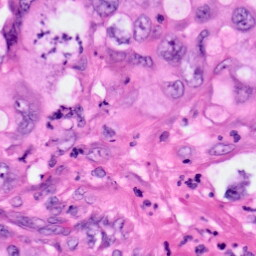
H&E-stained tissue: Pancreatic